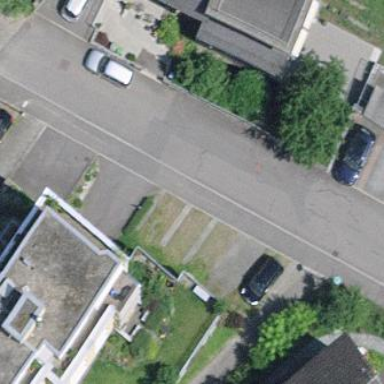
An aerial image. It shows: Street-side parking area.